Question: Hi I'm trying to take some data from my Firebase Firestore and save it to state in my React app. My code is this:
'''
const [firebaseOrders, setFirebaseOrders] = useState([])
useEffect(() => {
const getOrders = async () => {
const querySnapshot = await getDocs(collection(db, 'users/carlos@example.com/orders'));
querySnapshot.forEach((doc) => {
const newOrder = doc.data()
setFirebaseOrders([...firebaseOrders, newOrder])
})
}
getOrders();
}, [])
console.log(firebaseOrders)
'''
I am expecting to get an array of objects with my orders. Instead my array is not saving when I use the spread operator so I end up with just the last item in my array:
Here's a pic of what I get in the console

'''
[{...}]
->0 : {titles: Array(2), timestamp: nt, prices: Array(2), amount: 869.99, amount_shipping: 6.99, ...}
length : 1
->[[Prototype]] : Array(0)
[{...}]
->0 : {amount: 78.29, timestamp: nt, titles: Array(2), amount_shipping: 0, prices: Array(2), ...}
length : 1
->[[Prototype]] : Array(0)
'''
I feel like I am missing something basic, can anyone help me out?
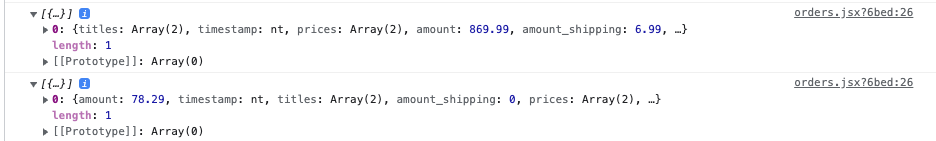
Answer: Modifying state is an asynchronous operation, so doing this in a tight loop (as you do) means that you're overwriting the previous value each time.
Instead, call 'setFirebaseOrders' just once with all results:
'''
setFirebaseOrders(
querySnapshot.docs.map((doc) => doc.data());
})
'''
---
Also note that the 'console.log(firebaseOrders)' may not show the correct value, as it likely runs before 'setFirebaseOrders(...)' has run/completed.
If you want to see the orders from the state, show them in components in your UI. If you want to 'console.log' what you get from the database, do so in the callback:
'''
const orders = querySnapshot.docs.map((doc) => doc.data());
console.log(orders);
setFirebaseOrders(orders);
'''